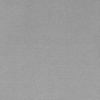
Label: dusty